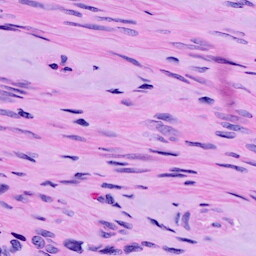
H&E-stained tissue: Ovarian